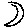
Label: moon